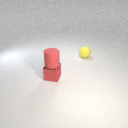
small red rubber cylinder above small red metal cube